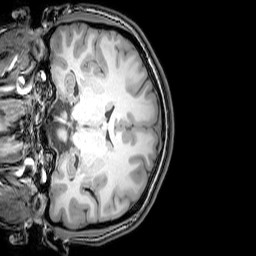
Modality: T1w
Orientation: coronal
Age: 22
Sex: female
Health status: healthy
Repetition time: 0.081 s
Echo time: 0.037 s